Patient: sex M, age 75
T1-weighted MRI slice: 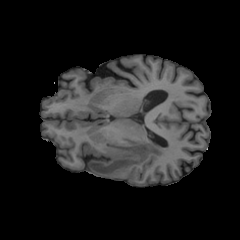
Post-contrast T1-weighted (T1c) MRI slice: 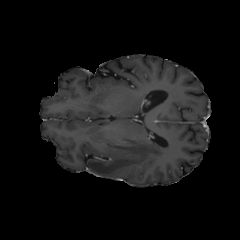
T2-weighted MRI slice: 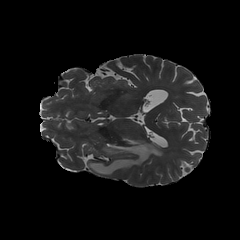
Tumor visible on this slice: yes
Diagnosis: Glioblastoma, IDH-wildtype
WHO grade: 4